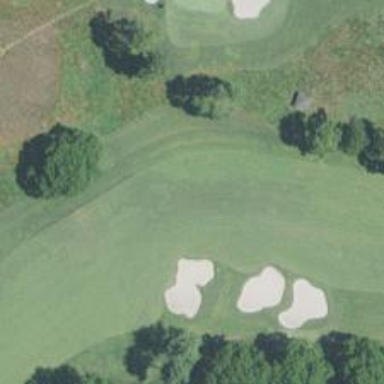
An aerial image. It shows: Golf hole.